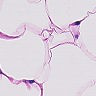
Metastatic tissue present: no